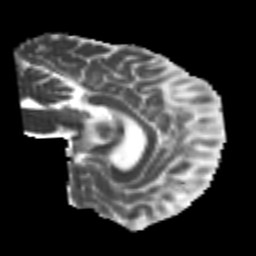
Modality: MD
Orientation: sagittal
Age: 24
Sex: male
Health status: healthy
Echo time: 0.074 s